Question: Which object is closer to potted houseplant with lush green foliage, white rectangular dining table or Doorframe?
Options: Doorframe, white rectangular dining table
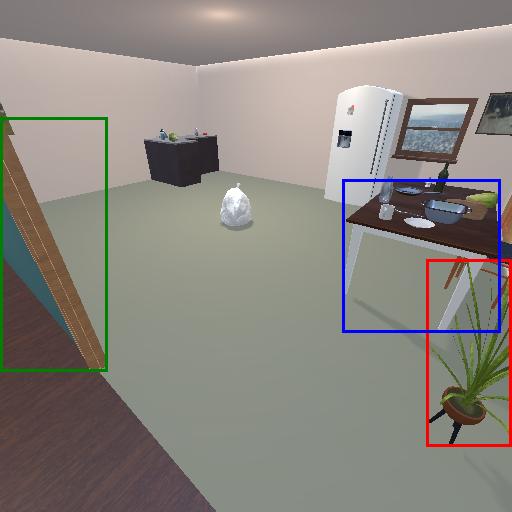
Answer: Doorframe